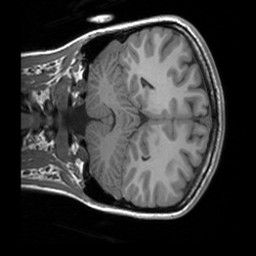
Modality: T1w
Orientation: coronal
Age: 22
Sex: female
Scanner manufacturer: siemens
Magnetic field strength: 3 T
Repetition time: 1.9 s
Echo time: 0.00226 s